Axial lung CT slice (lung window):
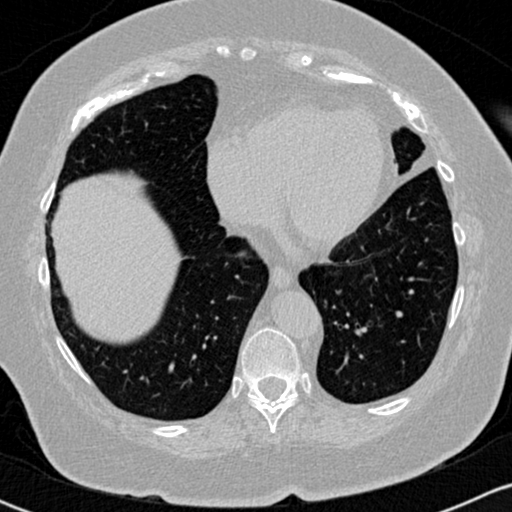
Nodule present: no